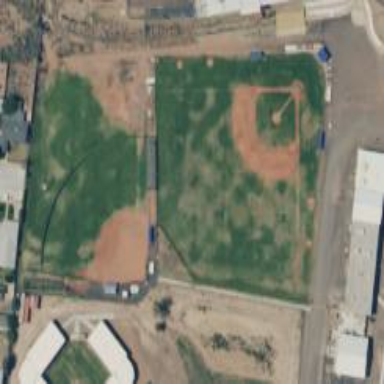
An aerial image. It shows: Baseball pitch for leisure and sports activities.